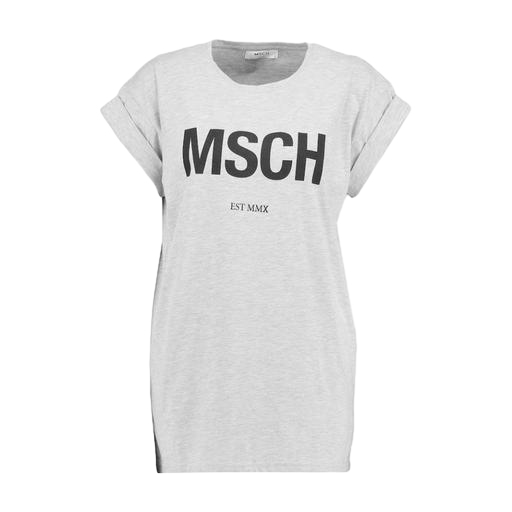
muscle shirt, longline t-shirt, mid t-shirt, white background